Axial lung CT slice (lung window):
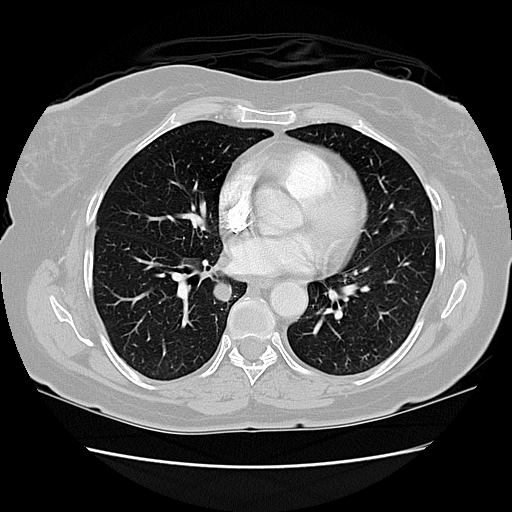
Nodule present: yes
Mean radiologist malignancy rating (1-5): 4.25